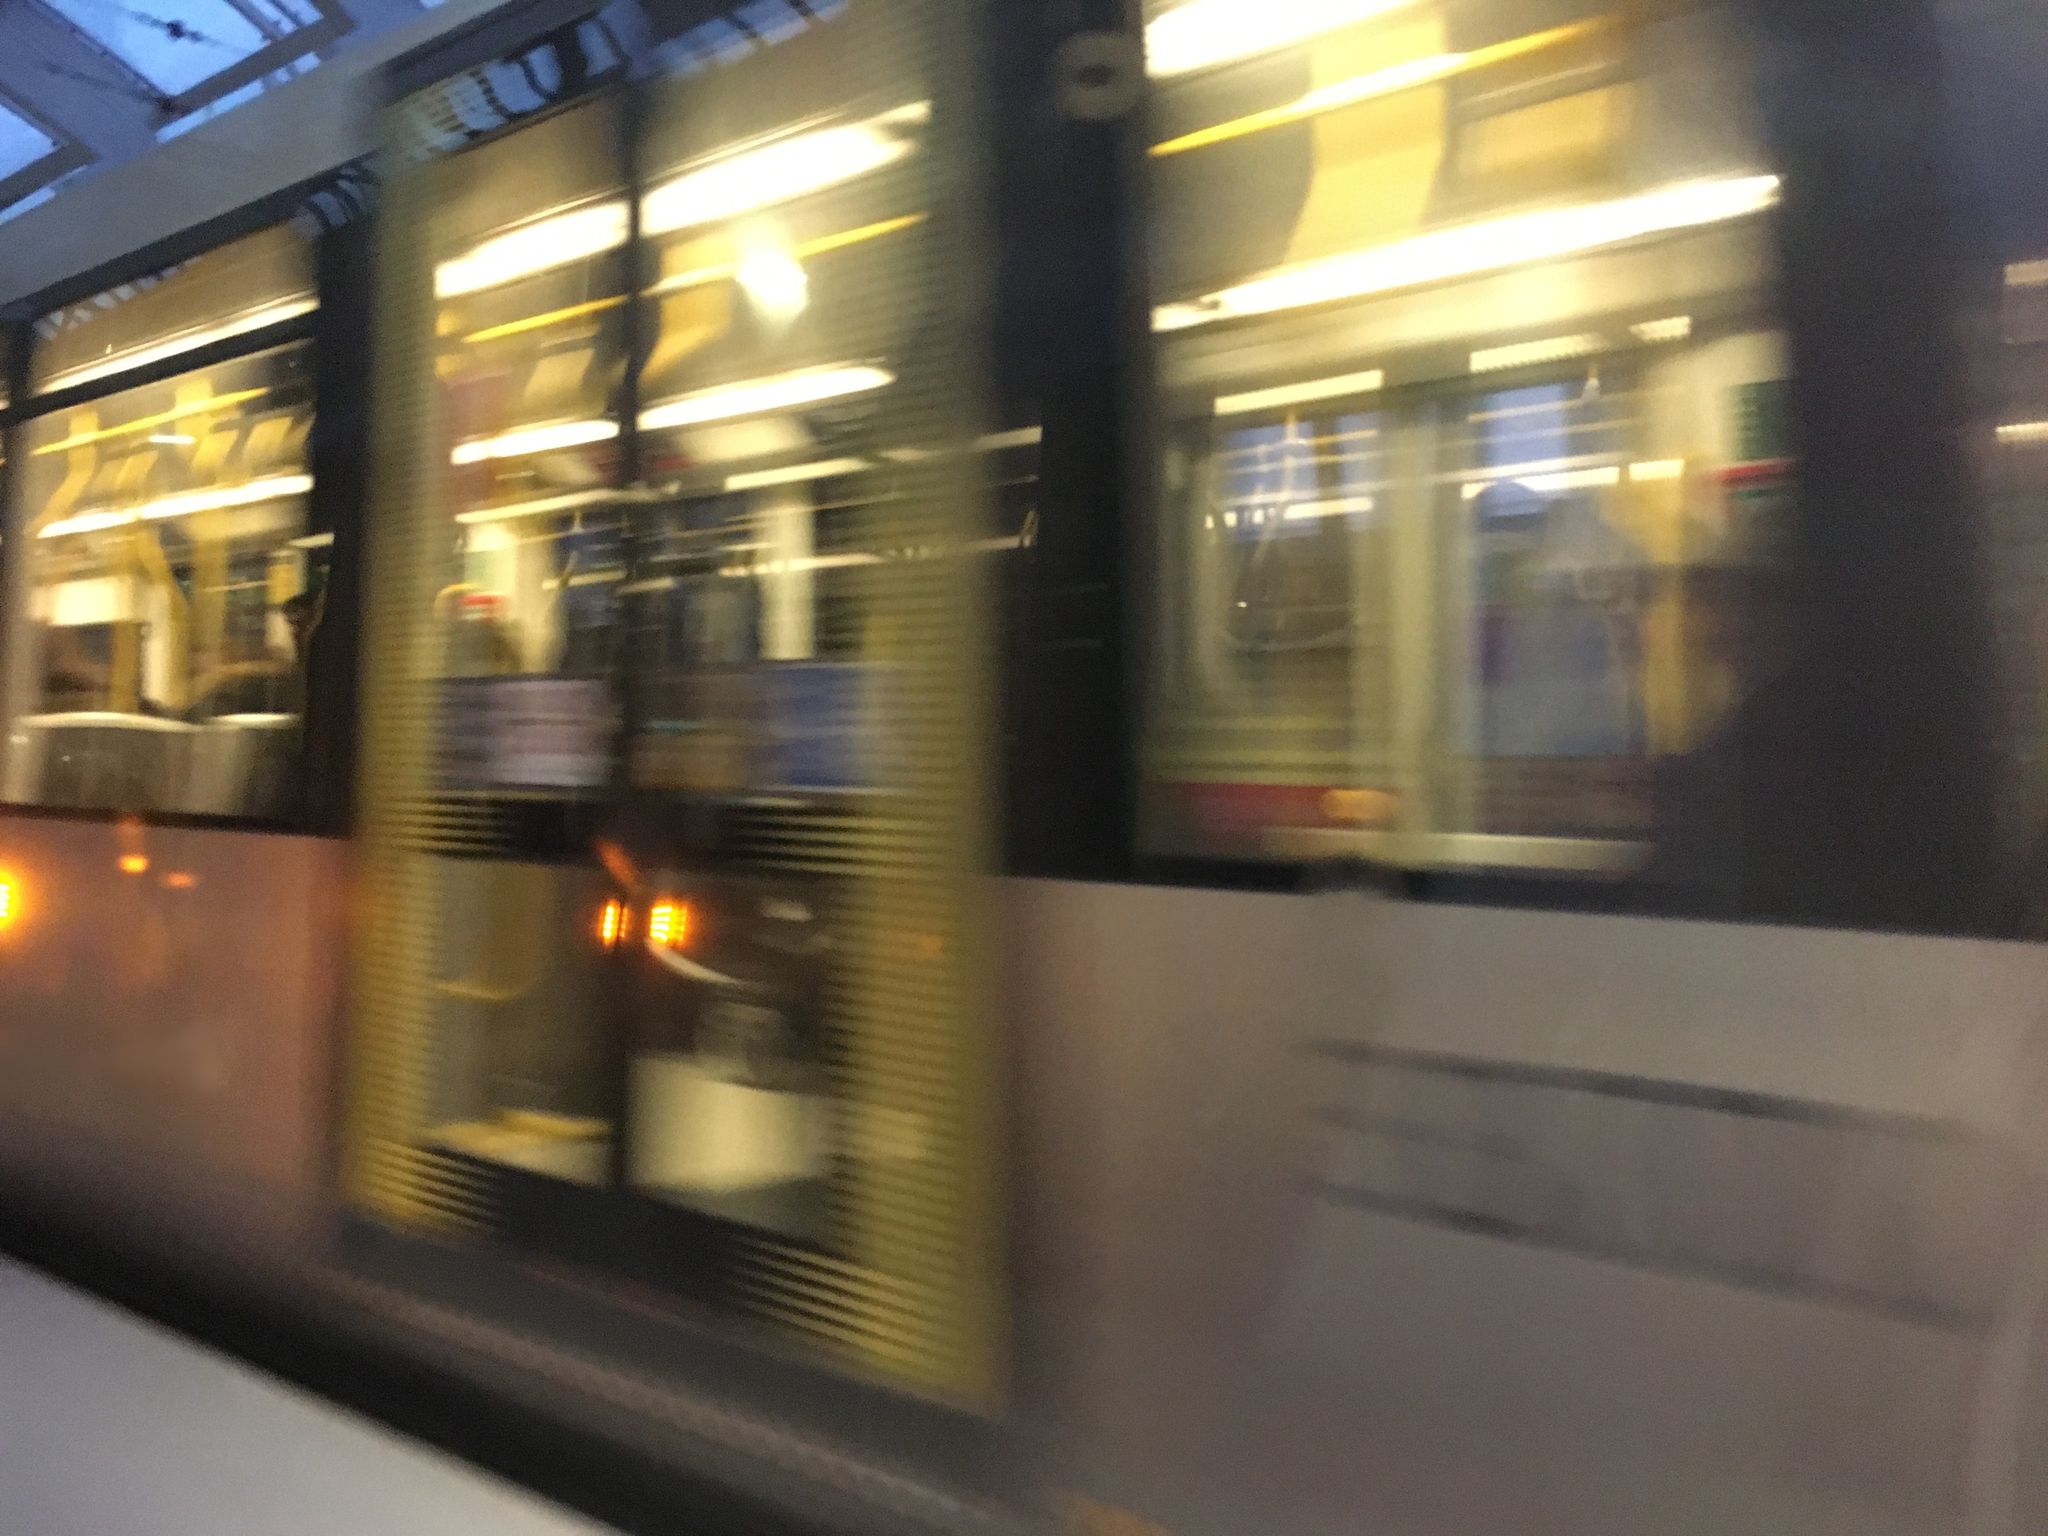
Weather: snowy
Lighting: night
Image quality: slightly poor
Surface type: railway
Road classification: pedestrian, service, cycleway
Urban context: urban centre
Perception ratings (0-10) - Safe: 1.86, Lively: 3.58, Beautiful: 3.51, Boring: 6.79, Depressing: 3.43, Wealthy: 3.99